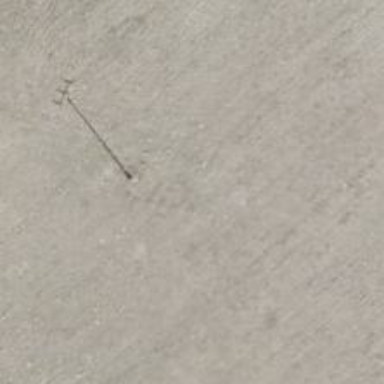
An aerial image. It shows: Power pole.